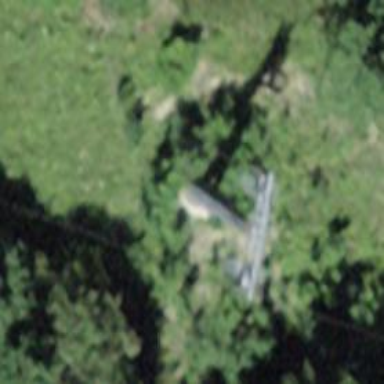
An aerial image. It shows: Pylon for aerialway.